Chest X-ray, AP view. Patient: 28 years old, sex M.
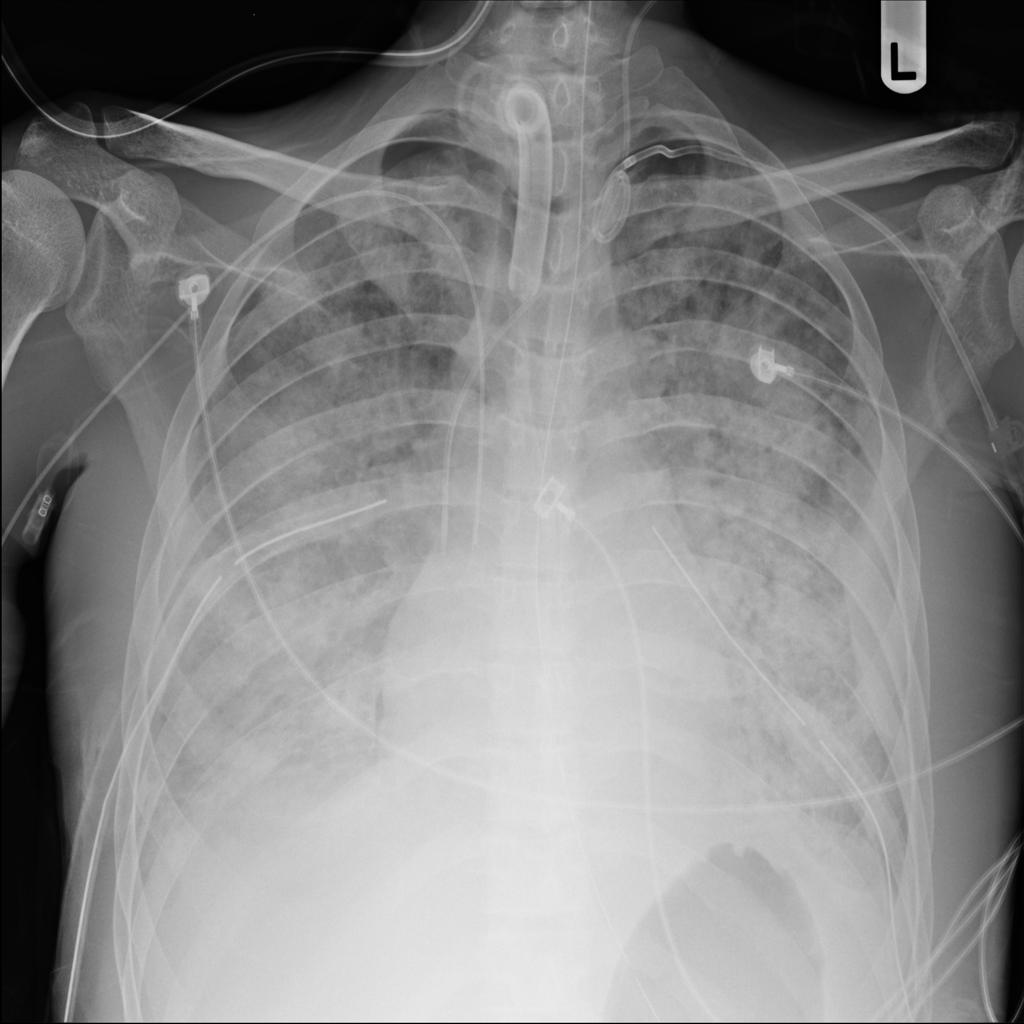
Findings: Infiltration, Mass, Pneumothorax